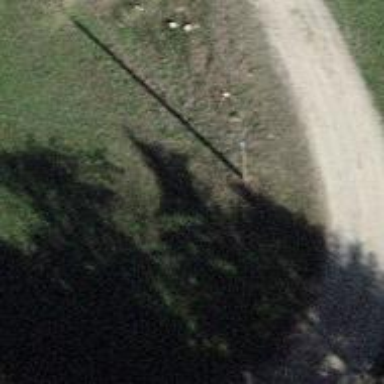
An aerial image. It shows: Power pole.